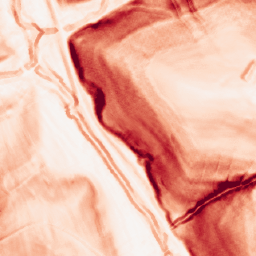
Category: morphological
Decomposition family: morphological_gradient
Decomposition parameters: size: 3
shape: diamond
Upsampling method: area
Upsampling parameters: scale: 2
Upsampling scale: 2